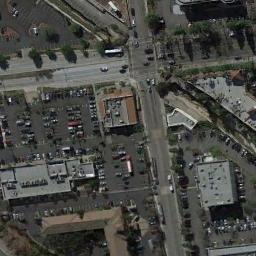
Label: intersection